Interaction volume radius: 10 \u00c5
Interaction volume height: 20 \u00c5
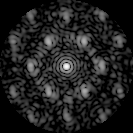
Disorder parameter: 0.5506